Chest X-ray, AP view. Patient: 20 years old, sex M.
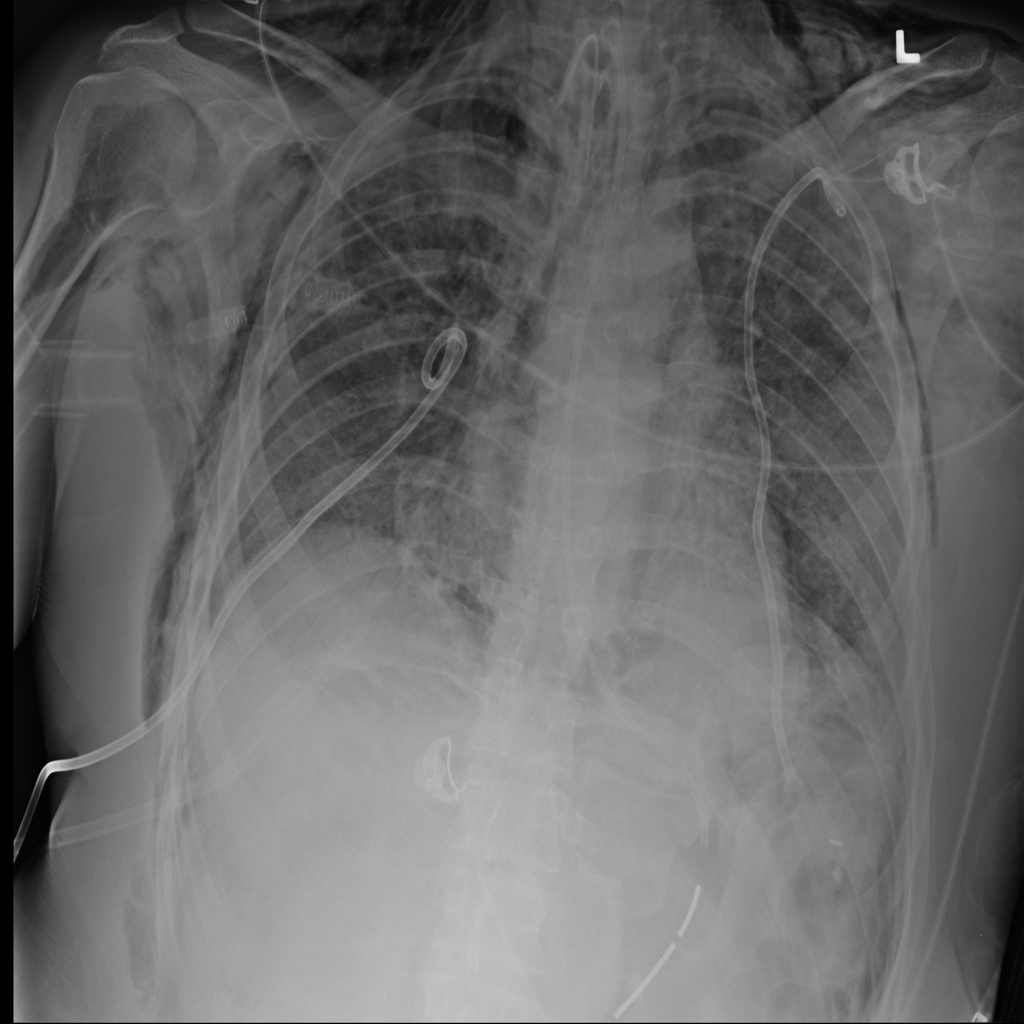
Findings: Emphysema